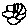
Label: flower